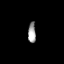
Tissue: prostate
Cell type: T cells
Senescence score: 0.3306
Nuclear area (px): 154
Mean DAPI intensity: 163.493